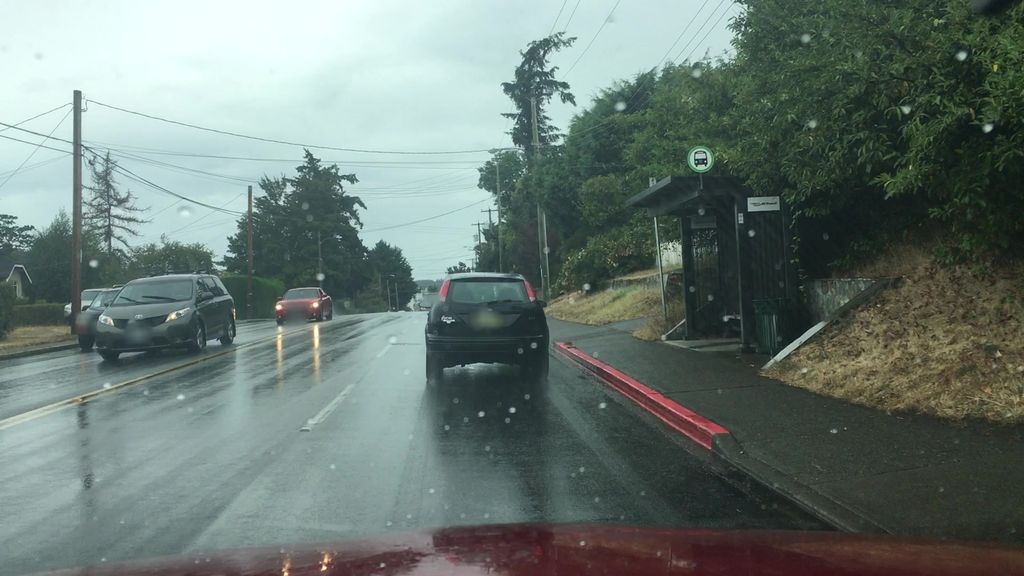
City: victoria